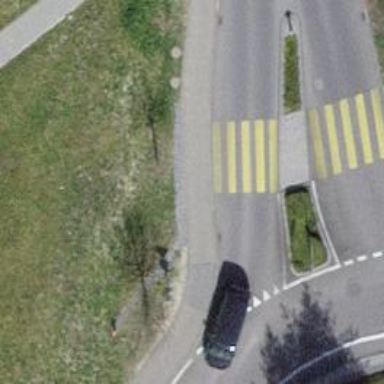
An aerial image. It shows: Kerb serving as barrier.